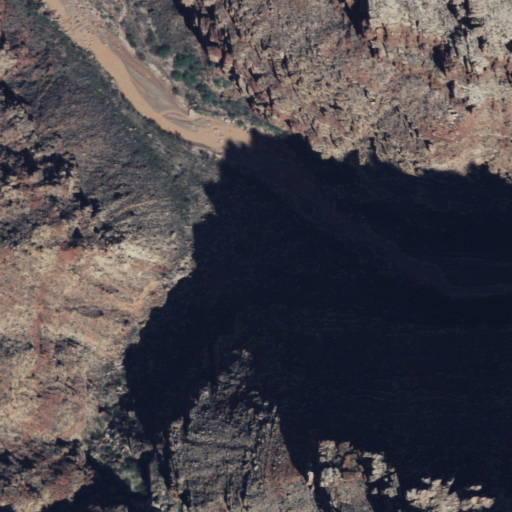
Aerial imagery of valley in Arizona named Lee Canyon containing shrub, woody wetlands, and herbaceous wetlands